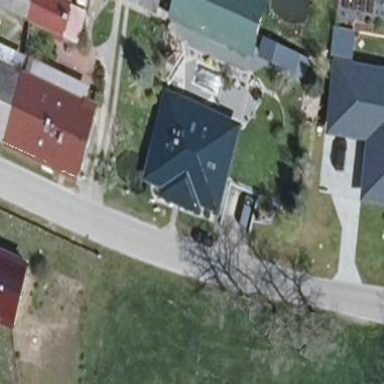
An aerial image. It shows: House with hipped roof oriented along.